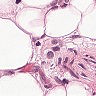
Metastatic tissue present: yes